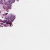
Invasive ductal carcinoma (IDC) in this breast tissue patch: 1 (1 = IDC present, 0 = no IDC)